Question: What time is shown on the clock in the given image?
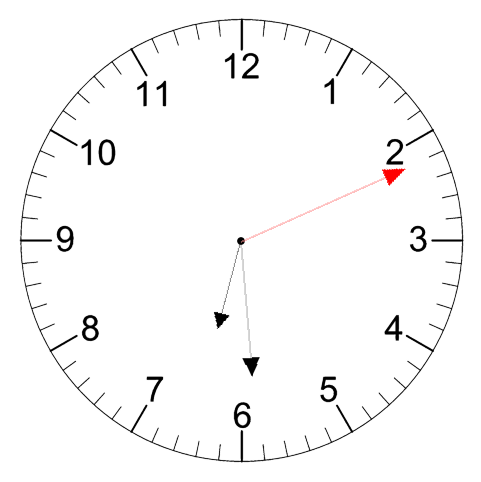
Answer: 06:29:11